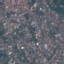
Land use / land cover: Residential